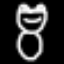
Label: frog